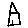
Label: house